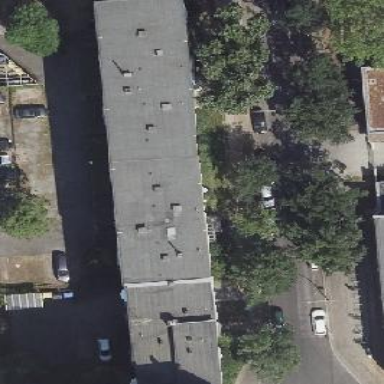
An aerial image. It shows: Grey flat-roofed apartments.